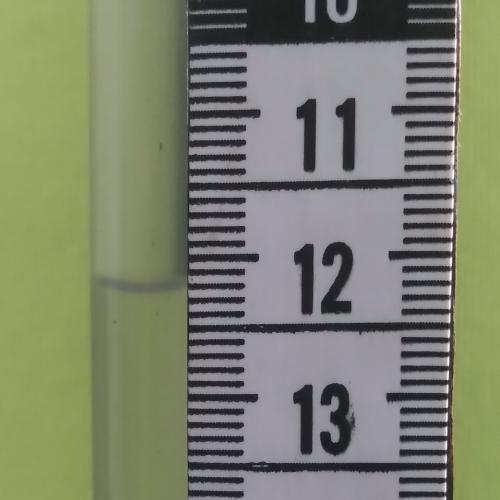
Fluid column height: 12.2 cm